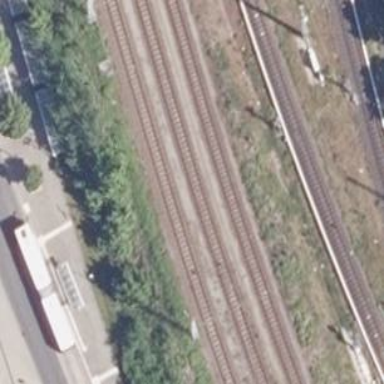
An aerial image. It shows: Railway spur service.